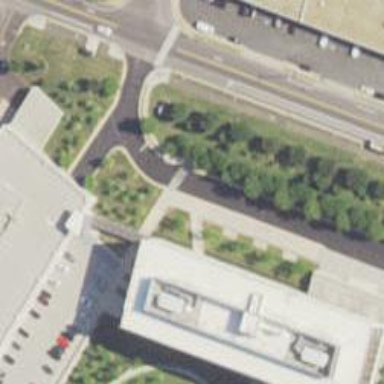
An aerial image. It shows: Service road with asphalt surface and sidewalk on the left.